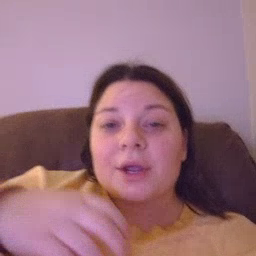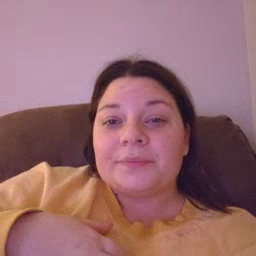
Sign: chair